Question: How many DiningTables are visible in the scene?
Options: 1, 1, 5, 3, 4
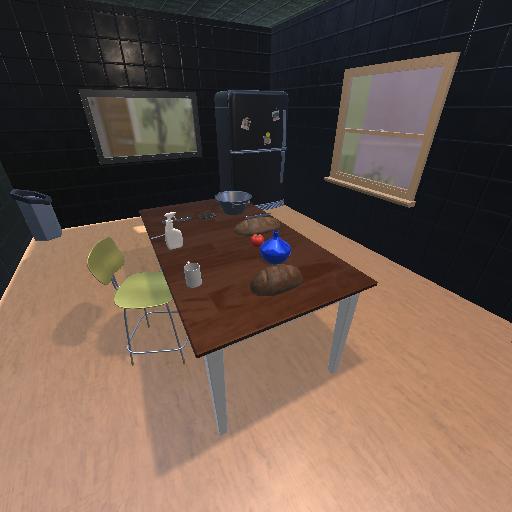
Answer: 1